Question: In our web application we are using Microsoft exchange to forward emails. I don't know if it possible. Can we have email addresses with UTF8 characters like european, Spannish characters for email address. For example :
ezethRaeth@domainname.com (whateverthe domain we have).
In more brief, can we create email address with UTF8 characters. I have read somewhere on internet that Messages in Microsoft exchange can be utf-8 supported(in this case we have to change character encoding), But there was no clarification related to the email addresses.
Currently, i am not able to generate email addresses in Microsoft exchange. Attaching the screenshot of the same. Please see below :

Any ideas are appreciated. Thanks
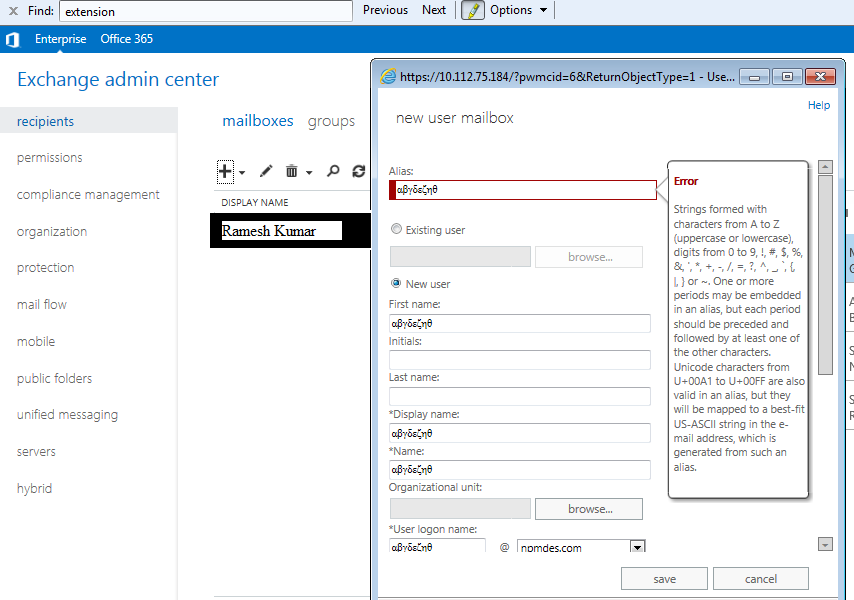
Answer: refer <URL>
> Systems MUST NOT define mailboxes in such a way as to require the
use in SMTP of non-ASCII characters (octets with the high order bit
set to one) or ASCII "control characters" (decimal value 0-31 and
127). These characters MUST NOT be used in MAIL or RCPT commands or
other commands that require mailbox names.
It seems Exchange and Office 365 atleast do not support UTF-8 characters in the From/To fields
UTF-8 is supported only in the content of the body
Refer <URL>